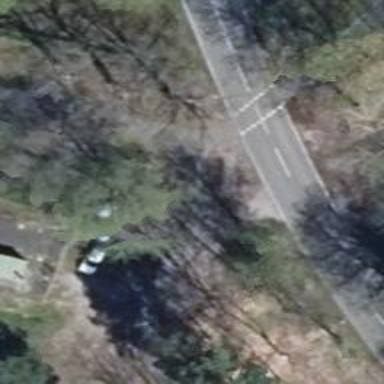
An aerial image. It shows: Emergency access point on the road.